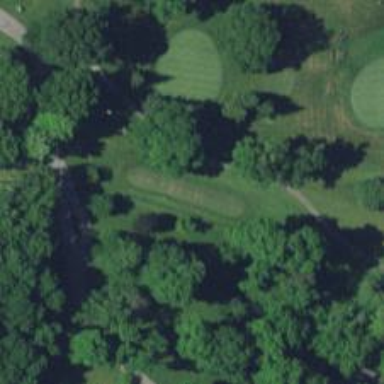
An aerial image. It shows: Golf hole.